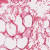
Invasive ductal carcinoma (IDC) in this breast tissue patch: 0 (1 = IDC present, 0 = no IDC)